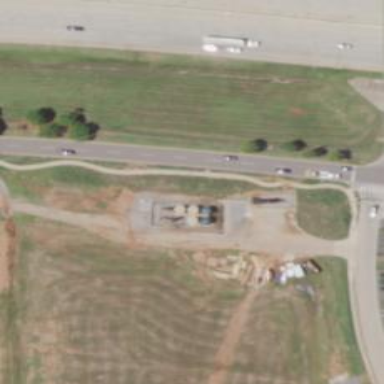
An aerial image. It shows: Storage tank with man-made structure.